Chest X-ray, PA view. Patient: 30 years old, sex F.
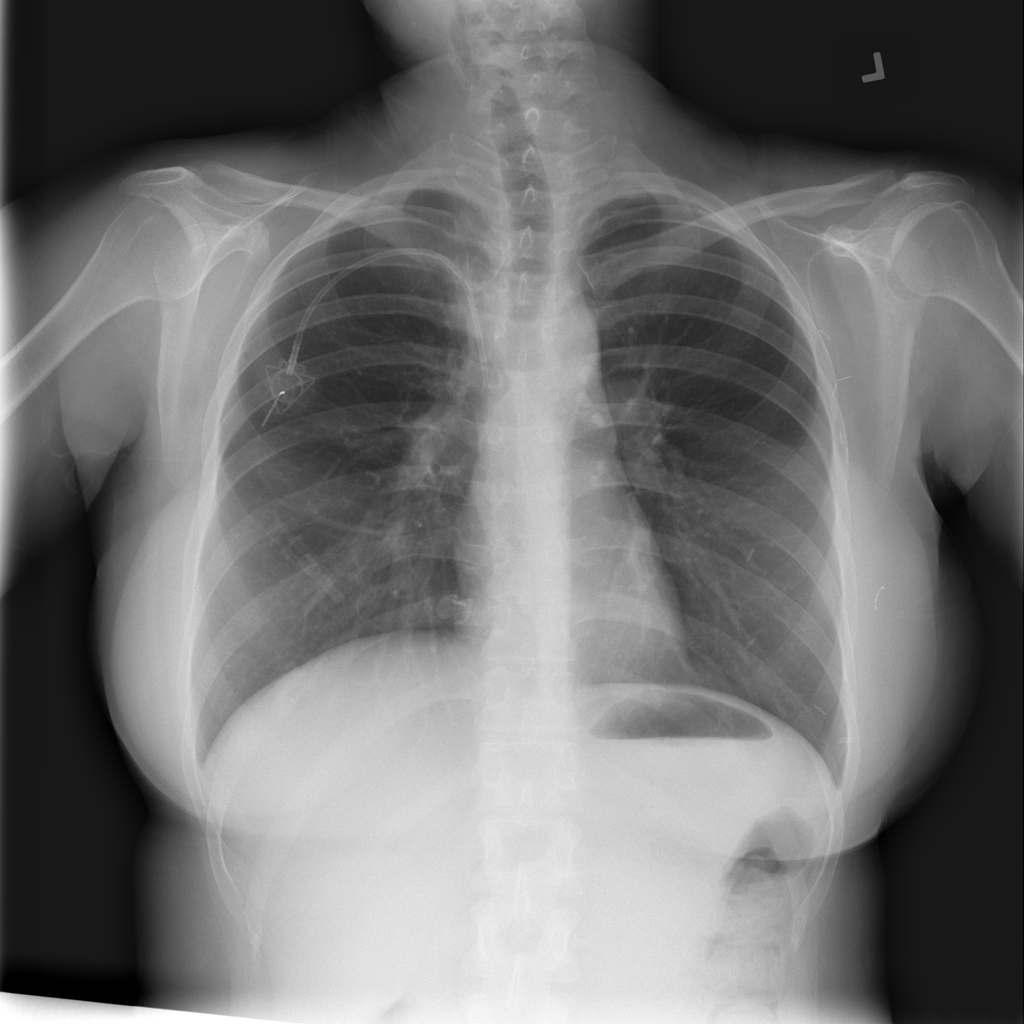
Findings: No Finding